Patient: sex F, age 74
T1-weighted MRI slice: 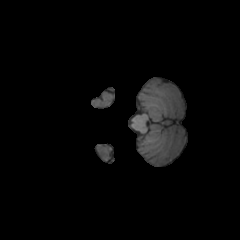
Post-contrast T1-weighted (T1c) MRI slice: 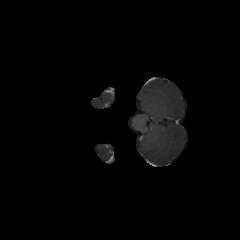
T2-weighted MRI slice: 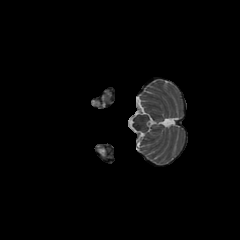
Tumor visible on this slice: no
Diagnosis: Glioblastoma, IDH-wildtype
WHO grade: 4